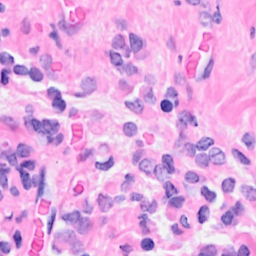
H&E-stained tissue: Breast